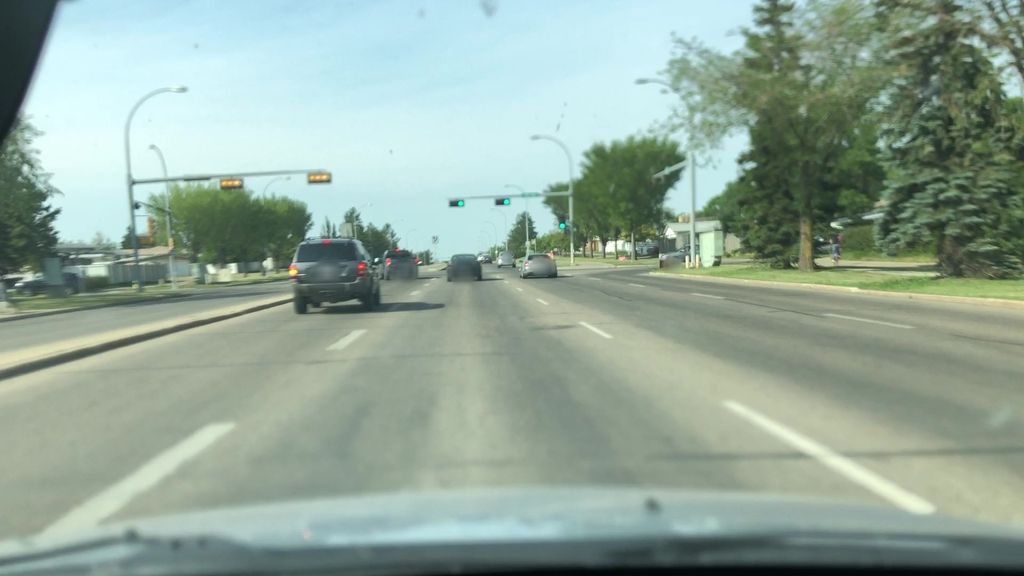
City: edmonton